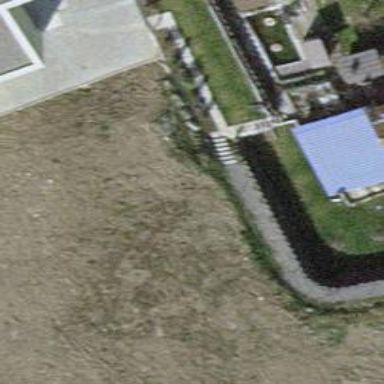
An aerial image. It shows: Hedge barrier.